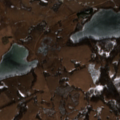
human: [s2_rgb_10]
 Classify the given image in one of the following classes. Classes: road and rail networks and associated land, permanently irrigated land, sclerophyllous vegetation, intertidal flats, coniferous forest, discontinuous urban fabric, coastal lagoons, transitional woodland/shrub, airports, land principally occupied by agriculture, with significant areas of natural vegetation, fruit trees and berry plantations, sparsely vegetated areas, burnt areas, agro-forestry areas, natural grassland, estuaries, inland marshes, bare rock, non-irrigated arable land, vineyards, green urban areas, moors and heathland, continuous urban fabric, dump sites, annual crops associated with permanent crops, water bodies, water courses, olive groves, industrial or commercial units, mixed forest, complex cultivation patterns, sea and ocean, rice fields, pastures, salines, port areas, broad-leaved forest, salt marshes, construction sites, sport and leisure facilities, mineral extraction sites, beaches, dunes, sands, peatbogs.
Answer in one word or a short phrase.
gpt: non-irrigated arable land, pastures, complex cultivation patterns, land principally occupied by agriculture, with significant areas of natural vegetation, broad-leaved forest